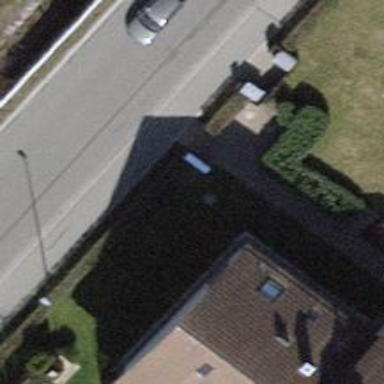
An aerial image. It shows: Entrance with barrier.